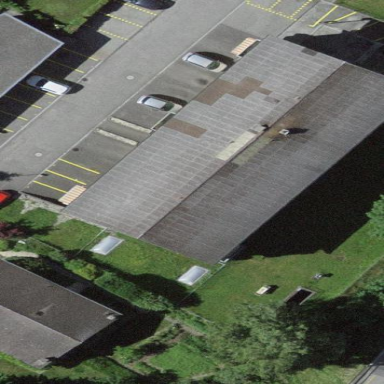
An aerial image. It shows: Gabled roof adorns the apartments building.